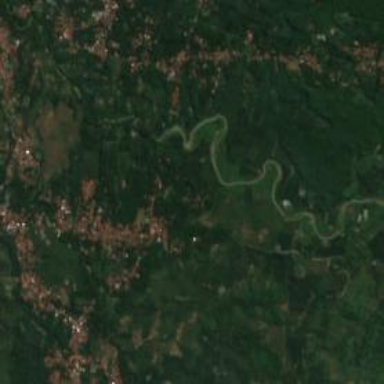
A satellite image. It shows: Beautiful view of river.